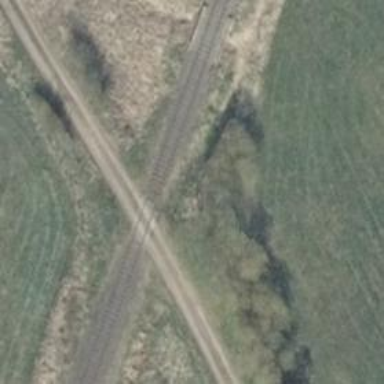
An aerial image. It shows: Level crossing along the railway.